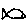
Label: fish